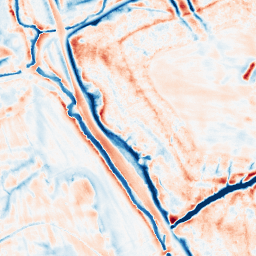
Category: edge_preserving
Decomposition family: bilateral
Decomposition parameters: d: 21
sigma_color: 25
sigma_space: 75
Upsampling method: cubic_catmull_rom
Upsampling parameters: scale: 2
Upsampling scale: 2